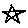
Label: star